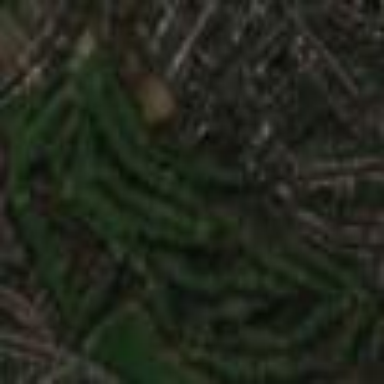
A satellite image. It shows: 18-hole golf course situated within leisure land.